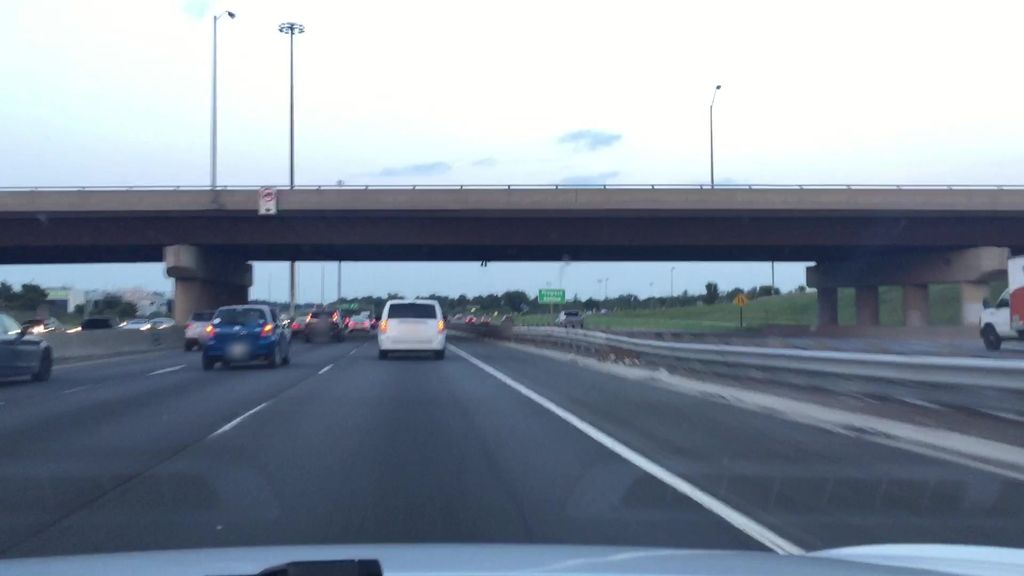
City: toronto